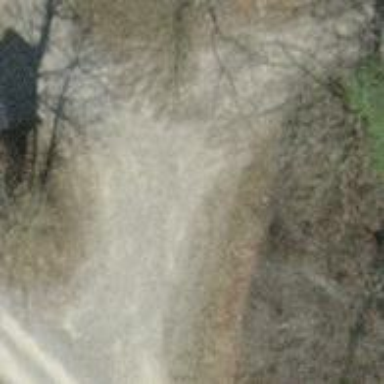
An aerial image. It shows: Pebblestone track with grade3 tracktype.